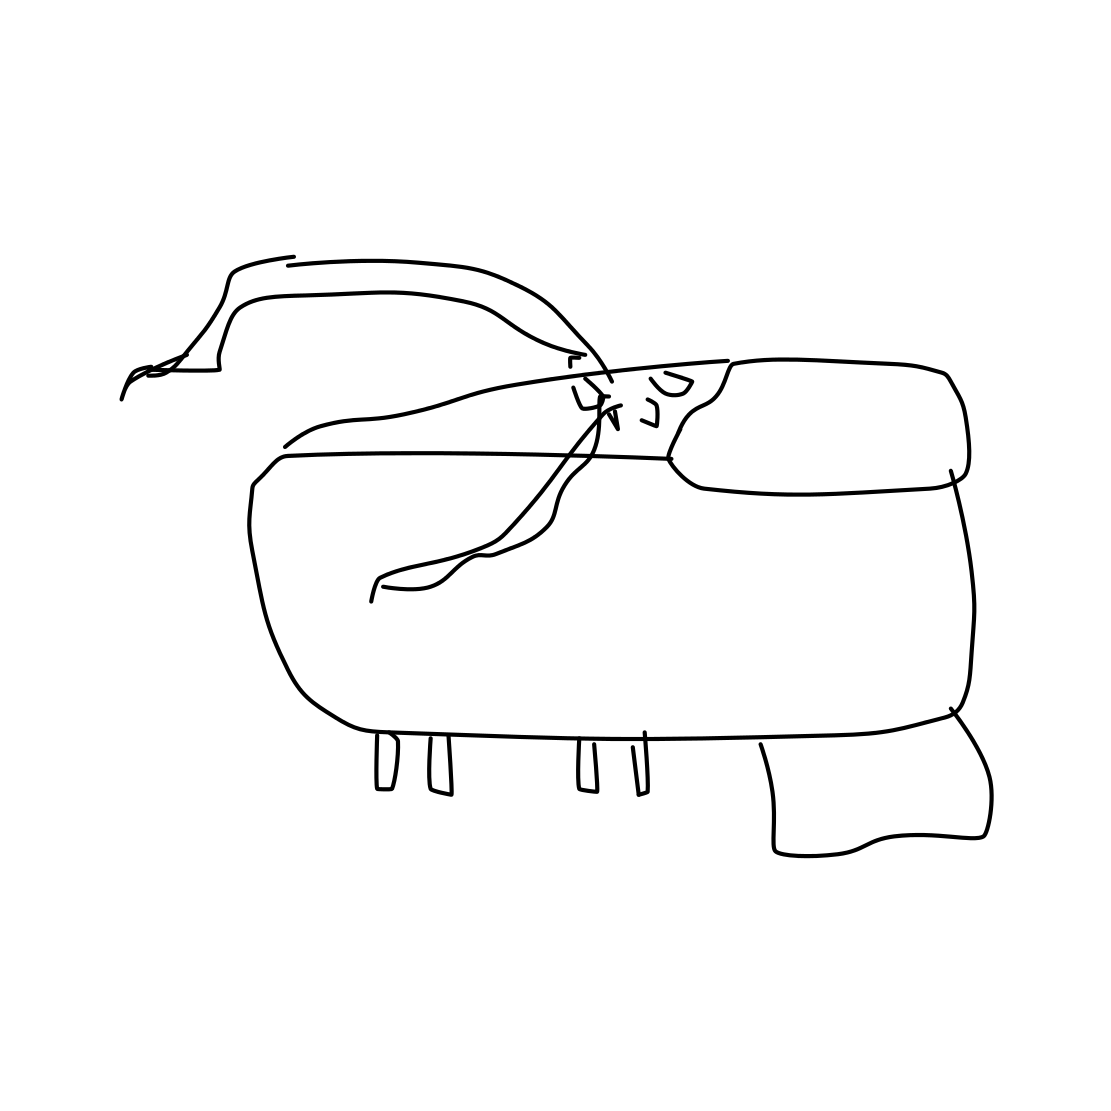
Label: shoe